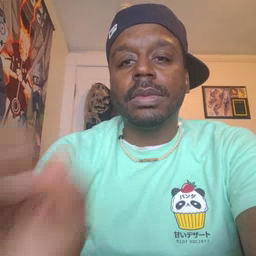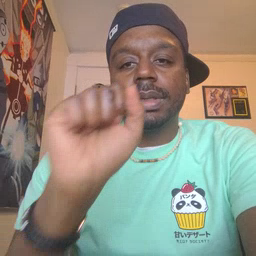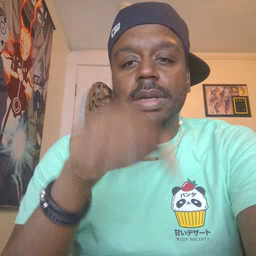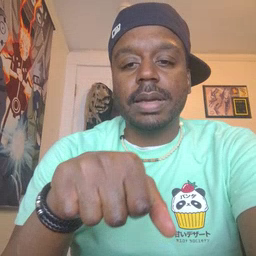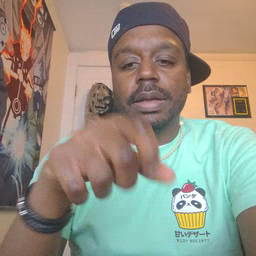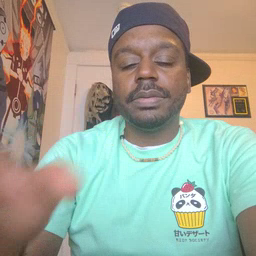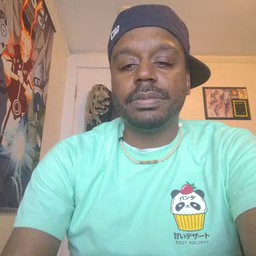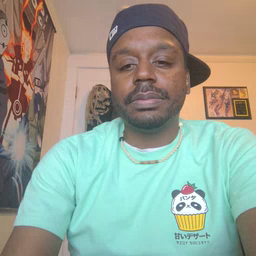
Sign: can